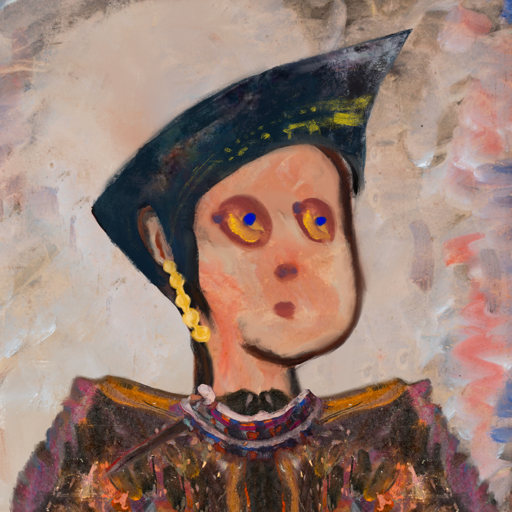
Background: Roy_Bahadur, Head And Neck Side: Roy_Bahadur, Face Side: Mother_And_Son_Son, Bust: Gypsy_Queen, Hair Side: Blank, Head Accessory: Irani, Second Necklace: Blank, Necklace: Hypocrite_1, Baby: Blank